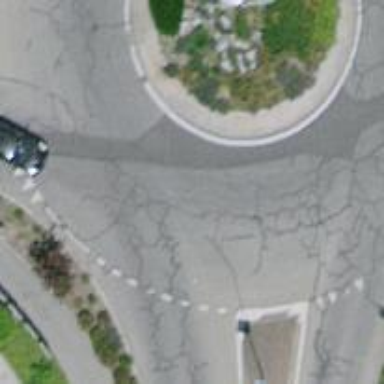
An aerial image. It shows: Tertiary road made of asphalt leading to roundabout junction.